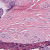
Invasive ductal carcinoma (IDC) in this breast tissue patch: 1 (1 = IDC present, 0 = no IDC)